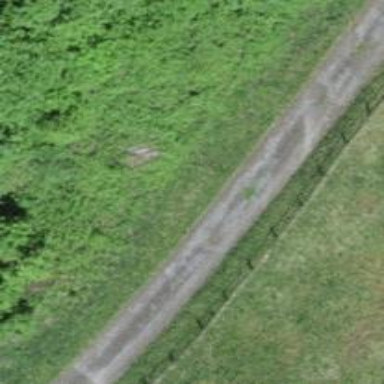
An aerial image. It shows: Track with grade 1 quality.